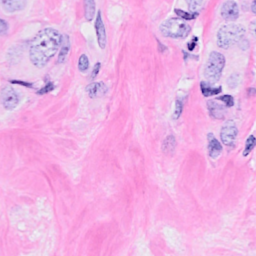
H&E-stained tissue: Breast